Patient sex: F
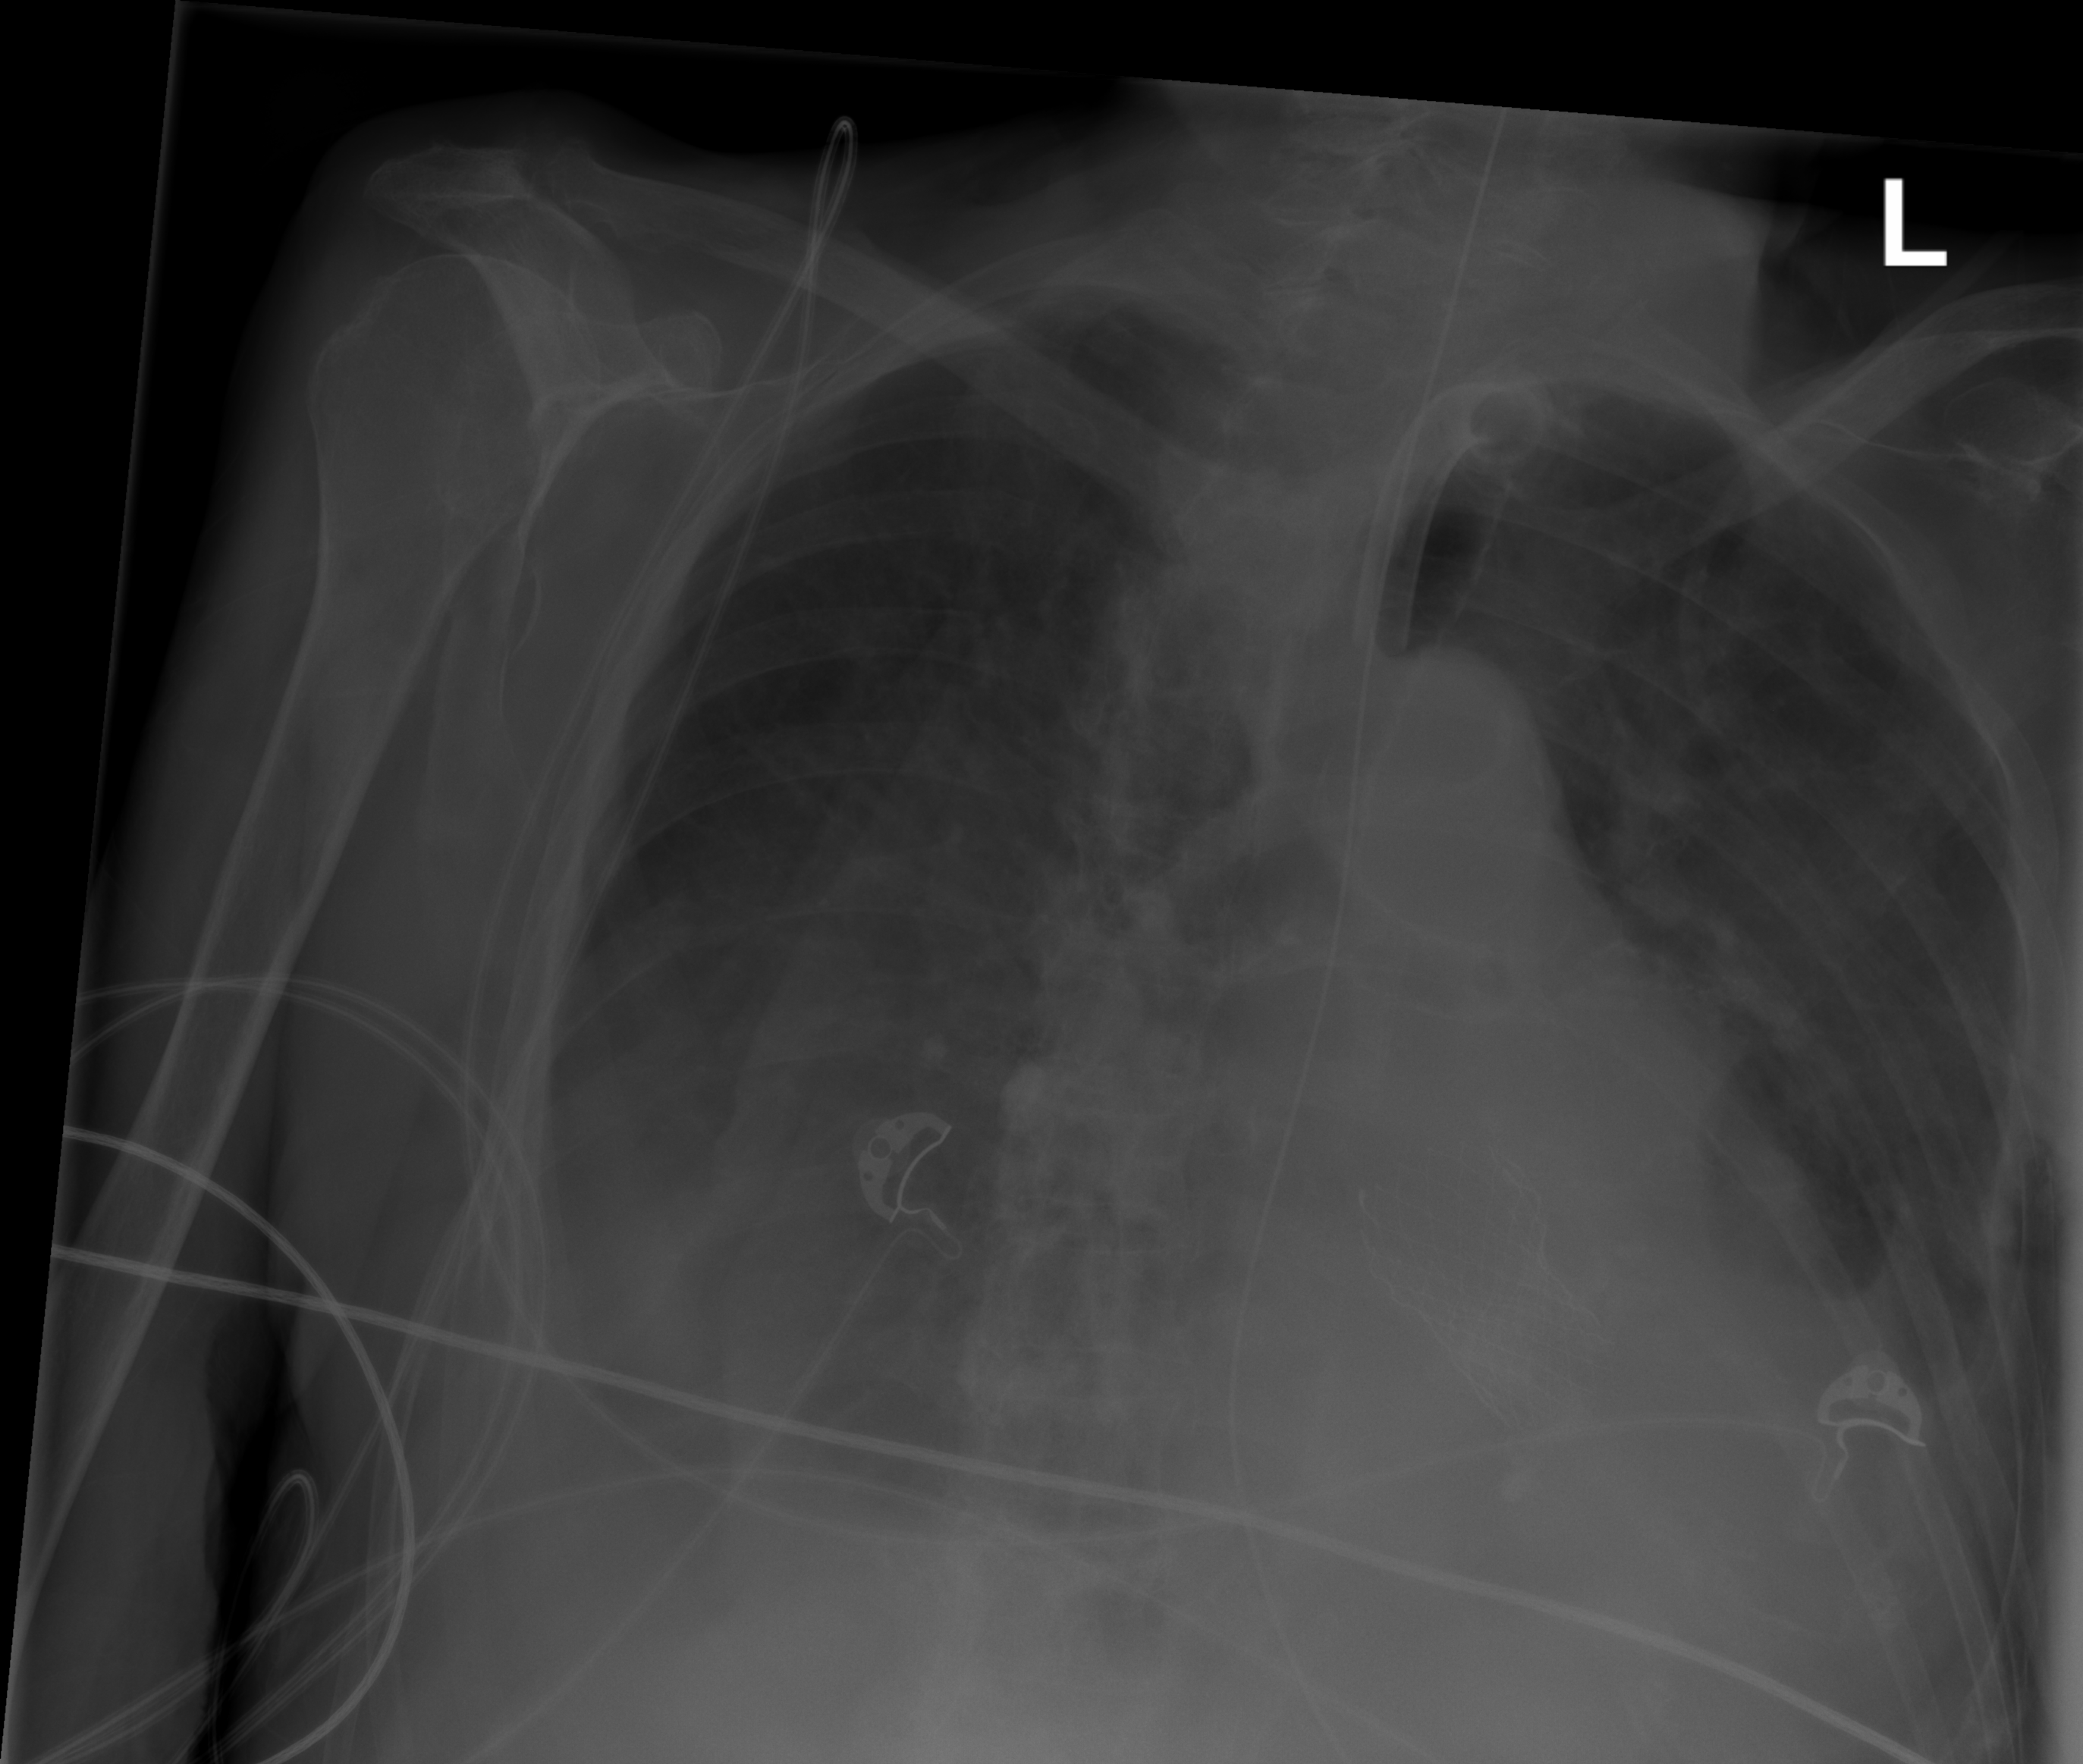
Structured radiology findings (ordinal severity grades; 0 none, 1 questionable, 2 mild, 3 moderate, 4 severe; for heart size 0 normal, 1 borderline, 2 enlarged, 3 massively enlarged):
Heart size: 2
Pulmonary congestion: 0
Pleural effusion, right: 2
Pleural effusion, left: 2
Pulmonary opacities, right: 0
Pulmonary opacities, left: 0
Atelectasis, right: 2
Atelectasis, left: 2